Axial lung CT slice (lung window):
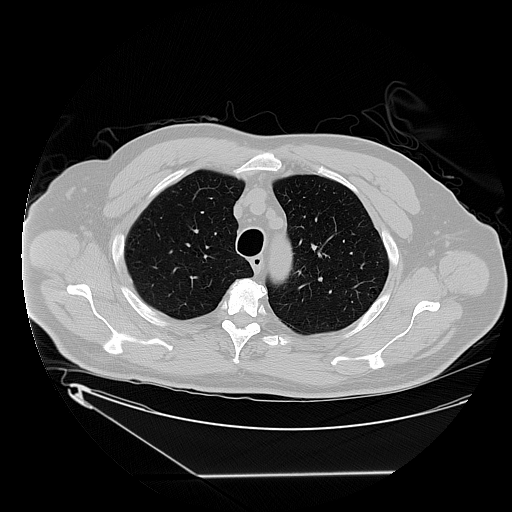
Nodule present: no